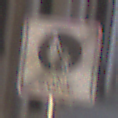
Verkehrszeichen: EndeFussgaengerzone
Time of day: Midday
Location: Outdoor (Urban)
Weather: Clear
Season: NotSpecified
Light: Natural